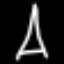
Label: The Eiffel Tower